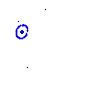
Particle: kaon